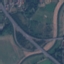
Label: Highway